Field crop: tomato
Growth stage: 1
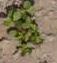
Species: portulaca